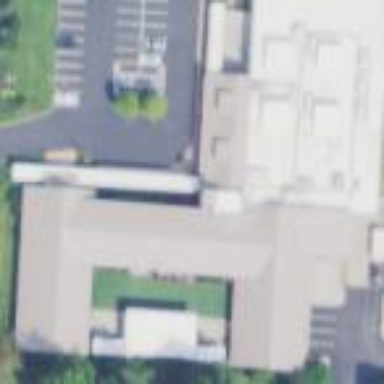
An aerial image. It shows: Commercial building serving as animal shelter.